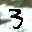
Label: 3